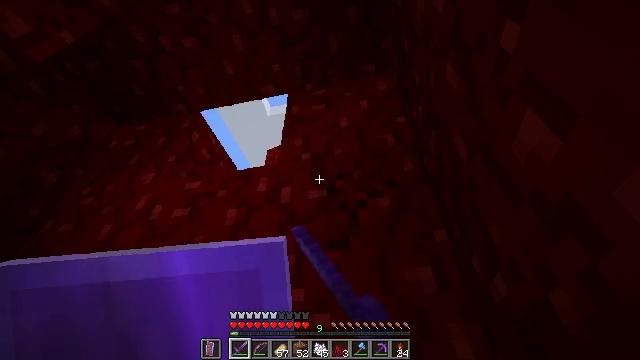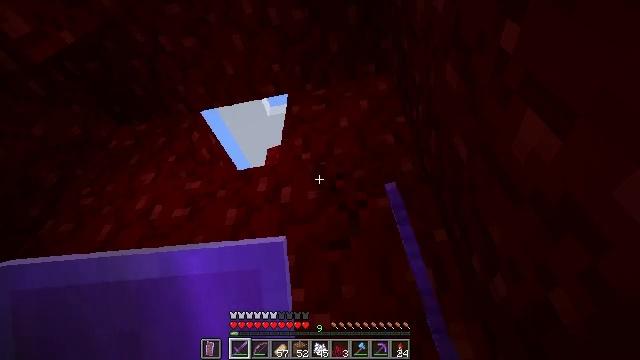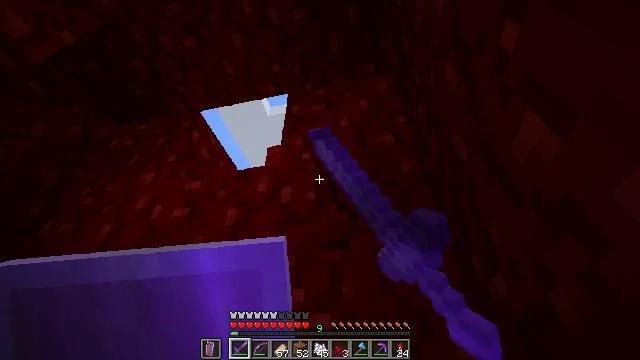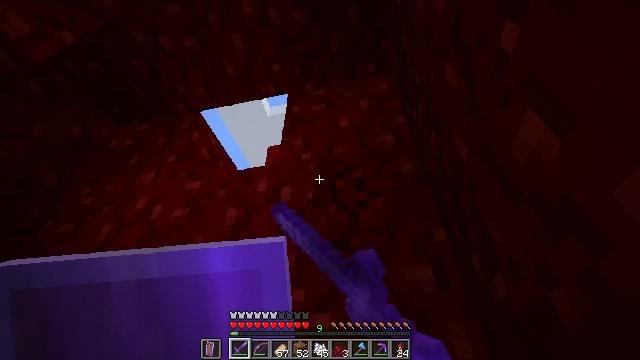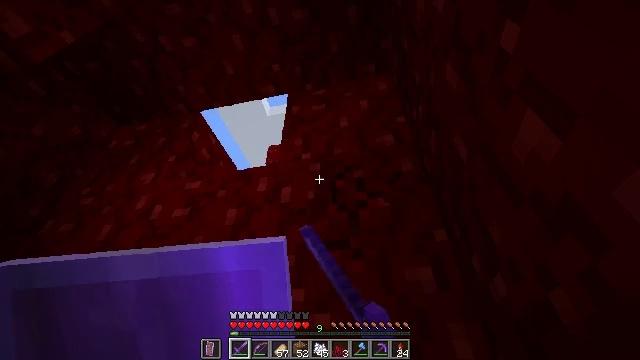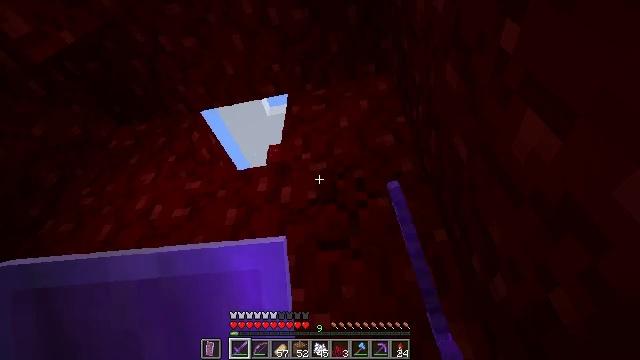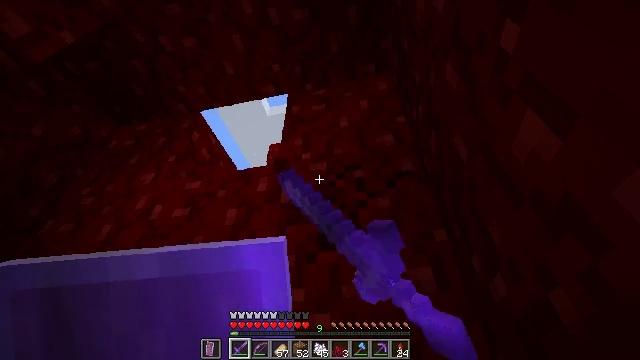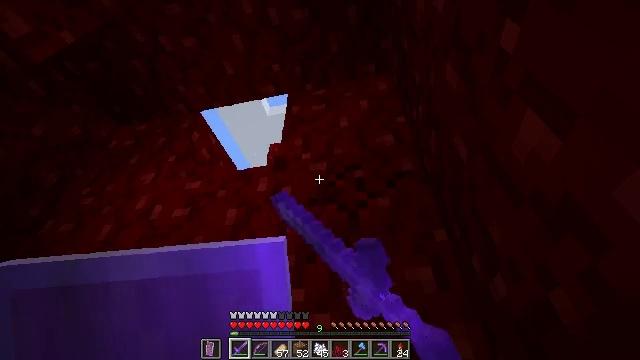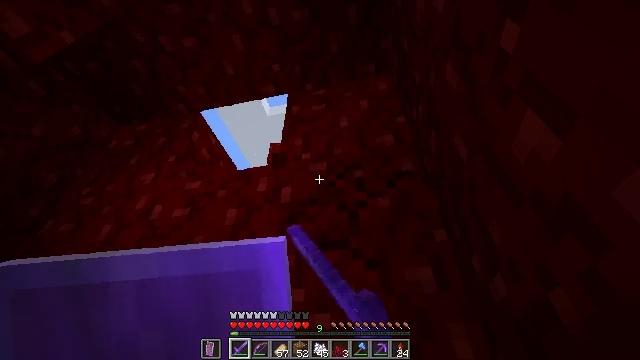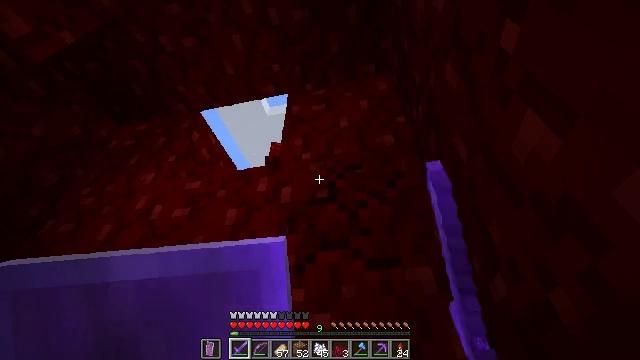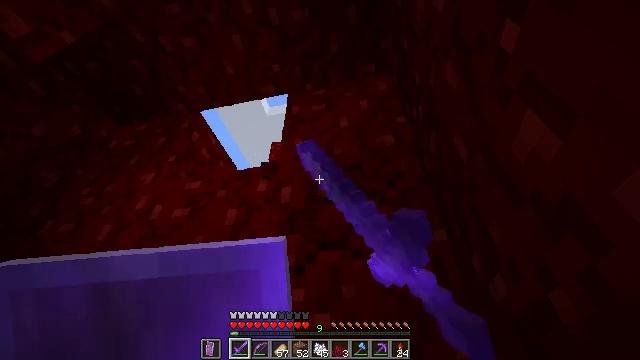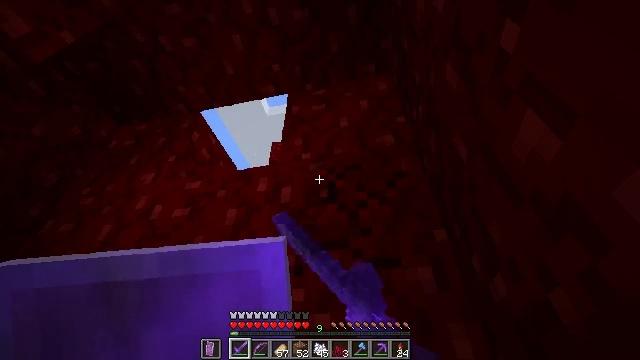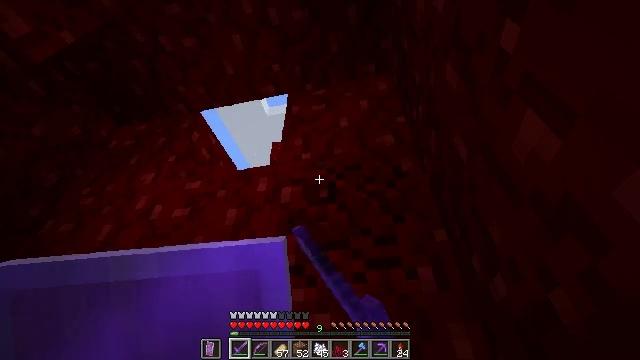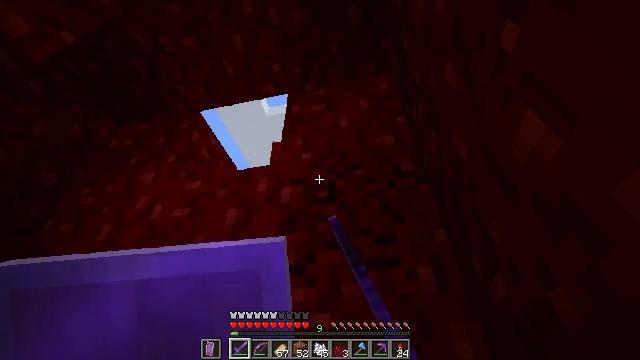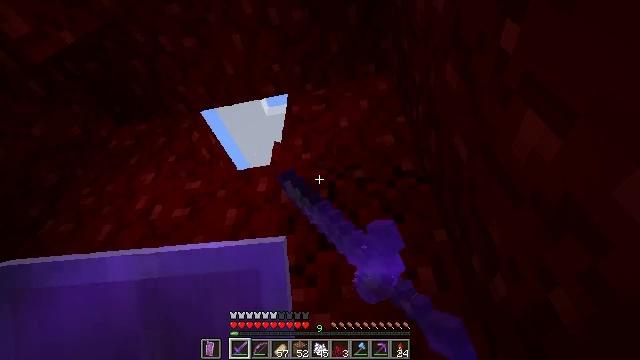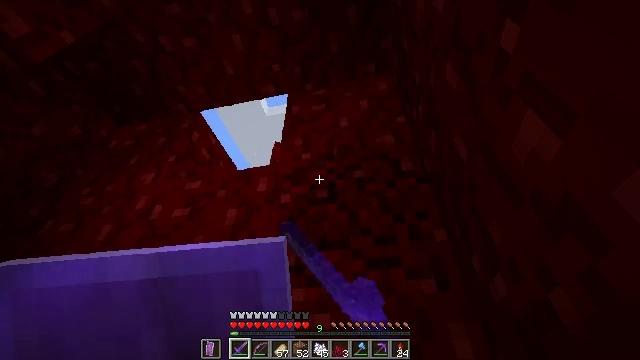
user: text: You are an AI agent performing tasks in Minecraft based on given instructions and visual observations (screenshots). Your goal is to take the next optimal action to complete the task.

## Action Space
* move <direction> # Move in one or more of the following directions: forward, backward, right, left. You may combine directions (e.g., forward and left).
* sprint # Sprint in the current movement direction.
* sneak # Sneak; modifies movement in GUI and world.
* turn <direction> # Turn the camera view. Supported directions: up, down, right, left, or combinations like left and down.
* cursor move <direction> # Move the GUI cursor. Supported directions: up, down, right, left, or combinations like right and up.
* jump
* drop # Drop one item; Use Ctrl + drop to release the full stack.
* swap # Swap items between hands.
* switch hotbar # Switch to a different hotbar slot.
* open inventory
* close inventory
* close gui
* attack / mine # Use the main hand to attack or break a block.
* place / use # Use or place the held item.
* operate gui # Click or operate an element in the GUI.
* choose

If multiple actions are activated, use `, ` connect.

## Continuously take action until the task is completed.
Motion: motion action
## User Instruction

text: Attack the nether wart block to break it.
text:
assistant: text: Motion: attack / mine
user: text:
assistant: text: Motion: attack / mine
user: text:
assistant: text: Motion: attack / mine
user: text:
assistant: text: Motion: attack / mine
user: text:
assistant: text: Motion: attack / mine
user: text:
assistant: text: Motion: attack / mine
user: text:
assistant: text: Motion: attack / mine
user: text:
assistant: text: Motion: attack / mine
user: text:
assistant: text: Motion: attack / mine
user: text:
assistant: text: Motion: attack / mine
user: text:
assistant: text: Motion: attack / mine
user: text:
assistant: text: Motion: attack / mine
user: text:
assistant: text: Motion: attack / mine
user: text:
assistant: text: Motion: attack / mine
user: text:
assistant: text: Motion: attack / mine
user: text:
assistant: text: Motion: attack / mine
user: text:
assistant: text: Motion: attack / mine
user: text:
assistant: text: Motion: attack / mine
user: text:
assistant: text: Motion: attack / mine
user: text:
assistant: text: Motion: attack / mine
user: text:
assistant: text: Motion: attack / mine
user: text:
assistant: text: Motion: attack / mine
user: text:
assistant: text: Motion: attack / mine
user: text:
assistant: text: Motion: attack / mine
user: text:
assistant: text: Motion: attack / mine
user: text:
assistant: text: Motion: attack / mine
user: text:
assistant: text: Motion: attack / mine
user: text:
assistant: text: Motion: turn left and down, attack / mine
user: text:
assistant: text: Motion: turn left and down, attack / mine
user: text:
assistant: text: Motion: turn left and down, attack / mine